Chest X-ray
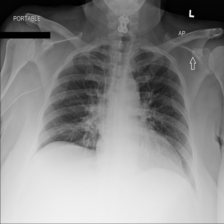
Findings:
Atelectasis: negative
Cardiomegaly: positive
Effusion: negative
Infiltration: negative
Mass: negative
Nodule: negative
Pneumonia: negative
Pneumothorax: negative
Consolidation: negative
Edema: negative
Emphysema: negative
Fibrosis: negative
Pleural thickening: negative
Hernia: negative